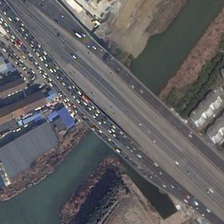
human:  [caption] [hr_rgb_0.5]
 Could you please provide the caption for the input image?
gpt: a bridge is on a river with some buildings in two sides of it .

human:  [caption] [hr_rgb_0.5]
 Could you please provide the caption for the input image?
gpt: a bridge is on a river with some buildings in two sides of it .

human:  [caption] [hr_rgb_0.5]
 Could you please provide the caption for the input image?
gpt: a bridge is on a river with some buildings in two sides of it .

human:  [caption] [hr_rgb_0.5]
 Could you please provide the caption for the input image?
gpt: a bridge is on a river with some buildings in two sides of it .

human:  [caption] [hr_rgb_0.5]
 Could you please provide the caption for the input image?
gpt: a bridge is on a river with some buildings in two sides of it .